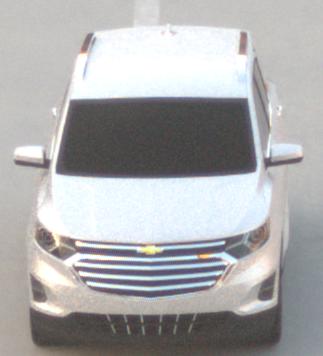
Make: Chevrolet
Model: Equinox
Detailed model: Gen. 2
Model produced from: 2015
Model produced until: 2017
Doors: 5
Color: white
Road condition: dry road
Daytime: sunrise or sunset
Contrast: low contrast